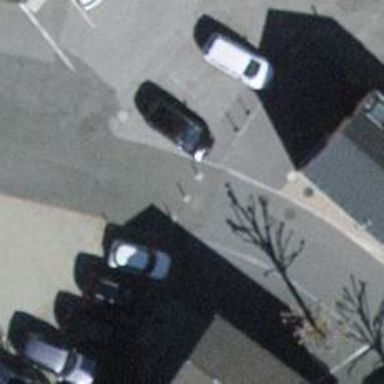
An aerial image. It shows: Bollard.